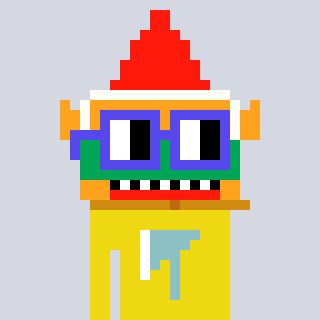
a pixel art character with square blue glasses, a gnome-shaped head and a yellow-colored body on a cool background